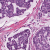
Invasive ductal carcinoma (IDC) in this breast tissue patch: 1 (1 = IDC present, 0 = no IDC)